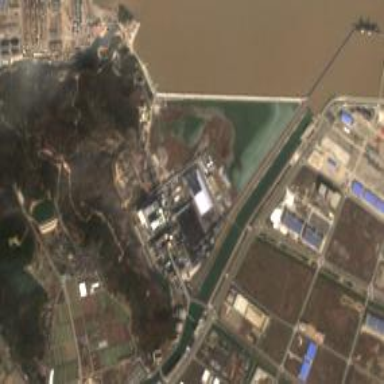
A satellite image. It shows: Industrial area with coal power plant.